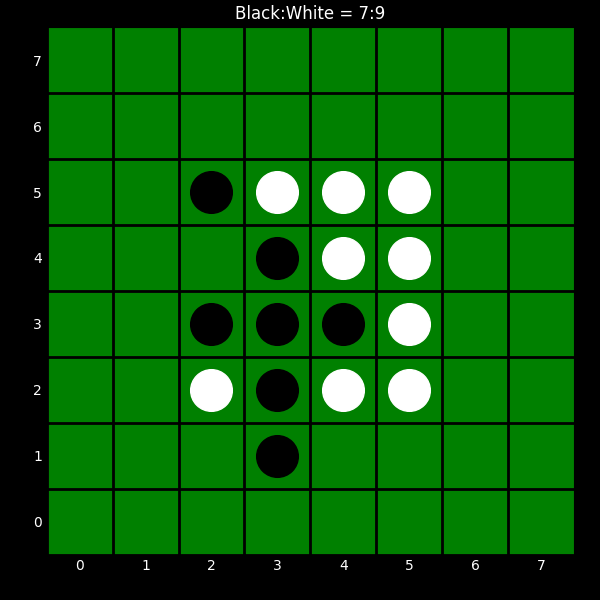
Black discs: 7
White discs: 9